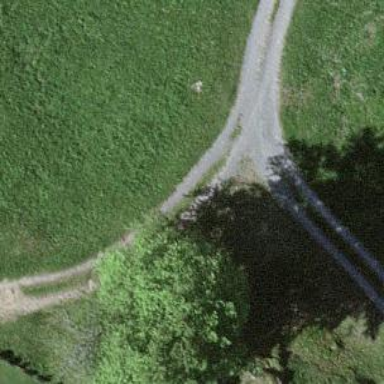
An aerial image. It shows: Gravel track with excellent trail visibility. The track is classified as grade4.